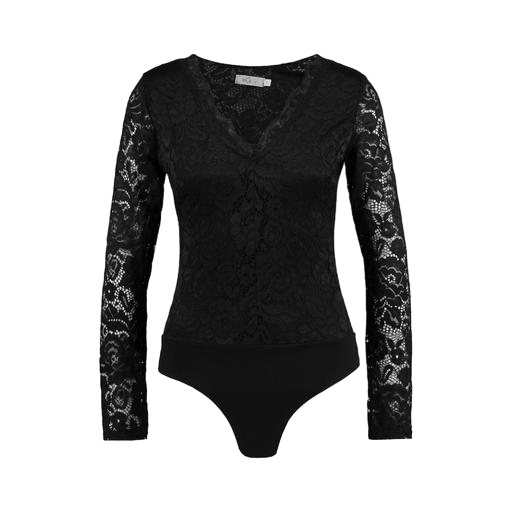
black long sleeve eyelash lace top, black plunge bodysuit, black long-sleeved lace top, white background